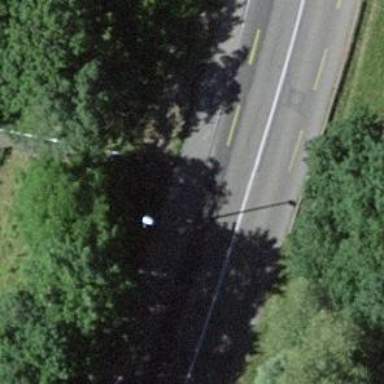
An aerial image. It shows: Tertiary road with asphalt surface. There is cycle track on the right side.